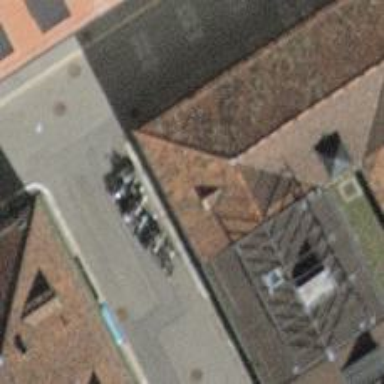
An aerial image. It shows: Bicycle parking facility.